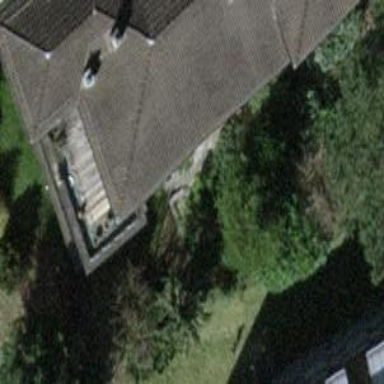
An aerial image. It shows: View of roof of building.